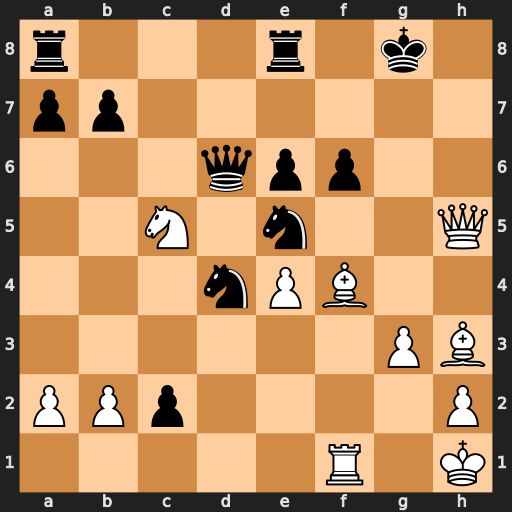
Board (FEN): r3r1k1/pp6/3qpp2/2N1n2Q/3nPB2/6PB/PPp4P/5R1K
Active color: w
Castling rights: -
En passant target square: -
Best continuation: Bxe5 Qxe5 Qg6+